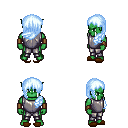
a pixel art fantasy rpg character, male body template, orc, green skin, steel chest armor, metal pants, white cyan left-swept hairstyle, leather bracers, brown slippers, four views (front, back, left, right), 2x2 character sprite sheet, small pixel art, hard edges, no anti-aliasing